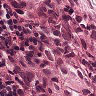
Metastatic tissue present: no